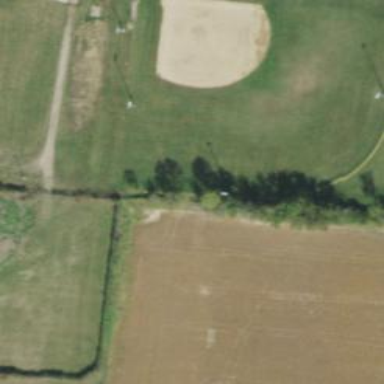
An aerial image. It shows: Baseball pitch for leisure land activities.